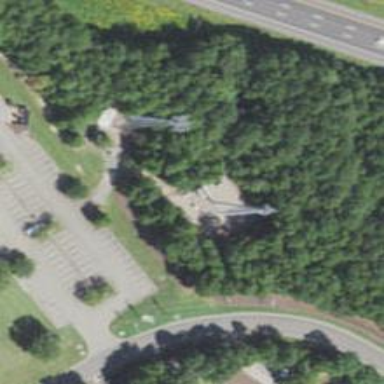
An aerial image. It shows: Mast tower used for communication.